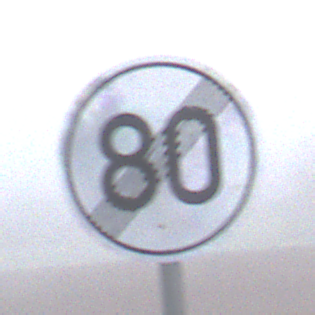
Verkehrszeichen: EndeGeschwindigkeit80
Umgebung: Outdoor, RoadRail
Tageszeit: MorningAfternoon
Wetter: Overcast
Licht: Natural
Jahreszeit: NotSpecified
Kontrast: LowContrast